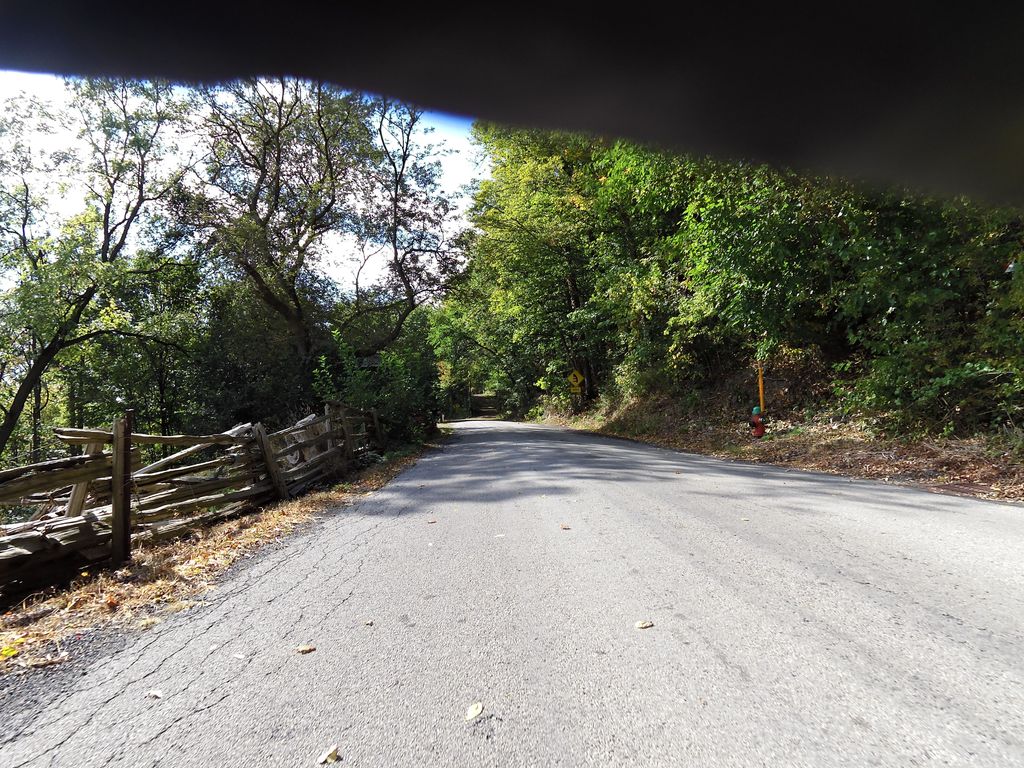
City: hamilton